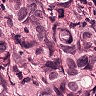
Metastatic tissue present: yes